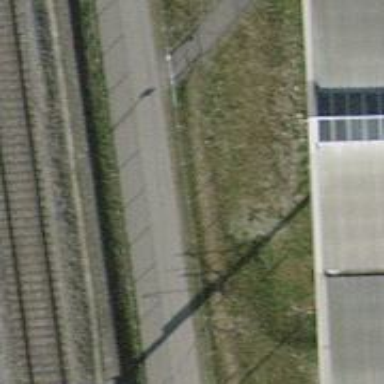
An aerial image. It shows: Entrance with barrier.